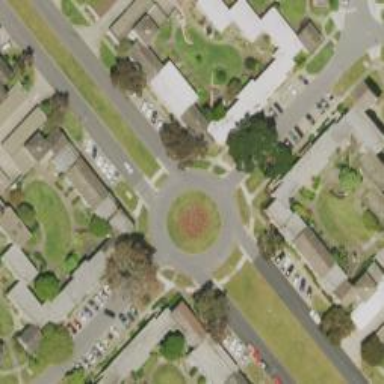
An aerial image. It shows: Residential road with roundabout.